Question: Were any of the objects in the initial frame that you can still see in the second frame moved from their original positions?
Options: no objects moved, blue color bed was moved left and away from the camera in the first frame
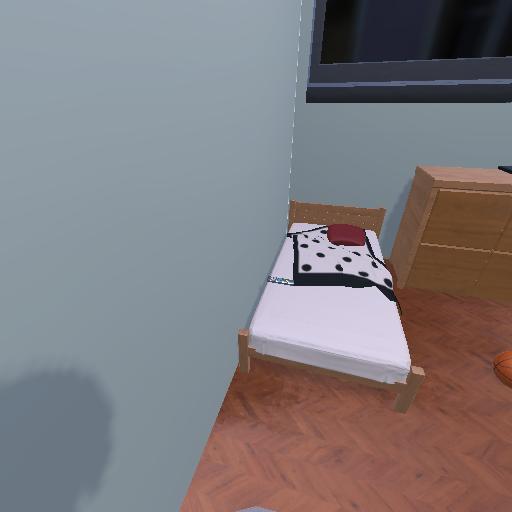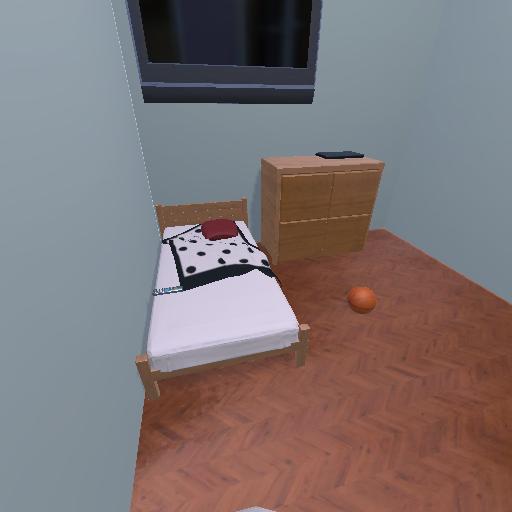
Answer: no objects moved